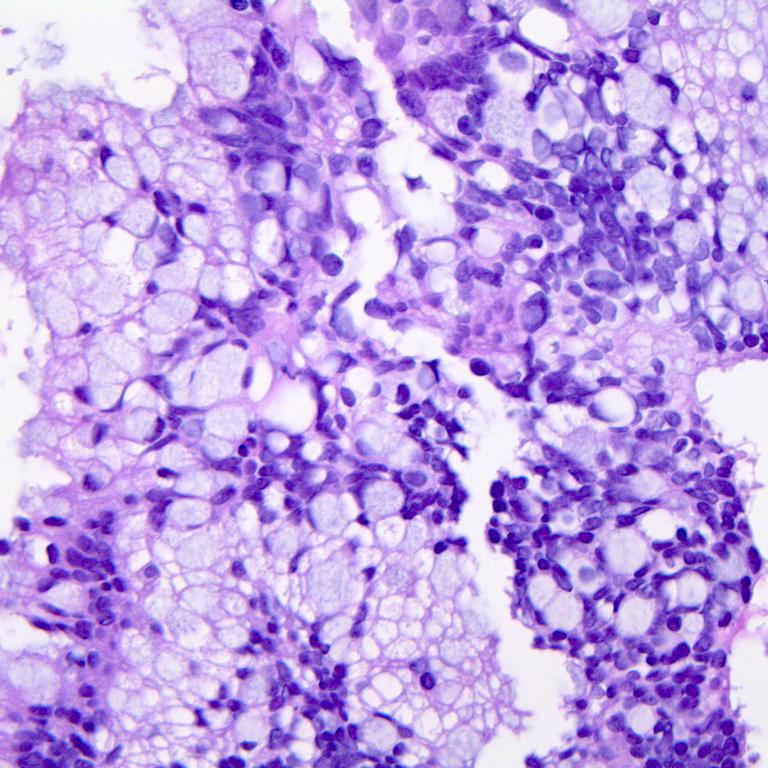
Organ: colon
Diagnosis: adenocarcinomas